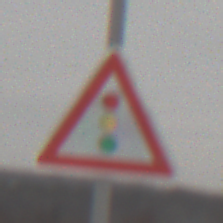
Verkehrszeichen: Lichtzeichenanlage
Umgebung: Outdoor, Nature
Tageszeit: MorningAfternoon
Wetter: Overcast
Licht: Natural
Jahreszeit: Winter
Kontrast: LowContrast